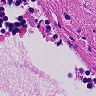
Metastatic tissue present: no